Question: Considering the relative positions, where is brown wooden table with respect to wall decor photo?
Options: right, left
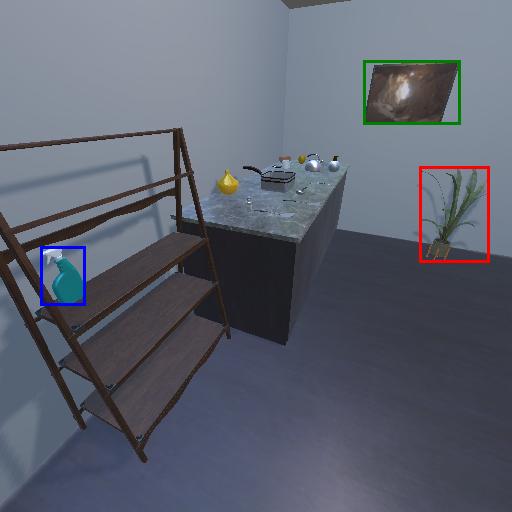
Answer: right